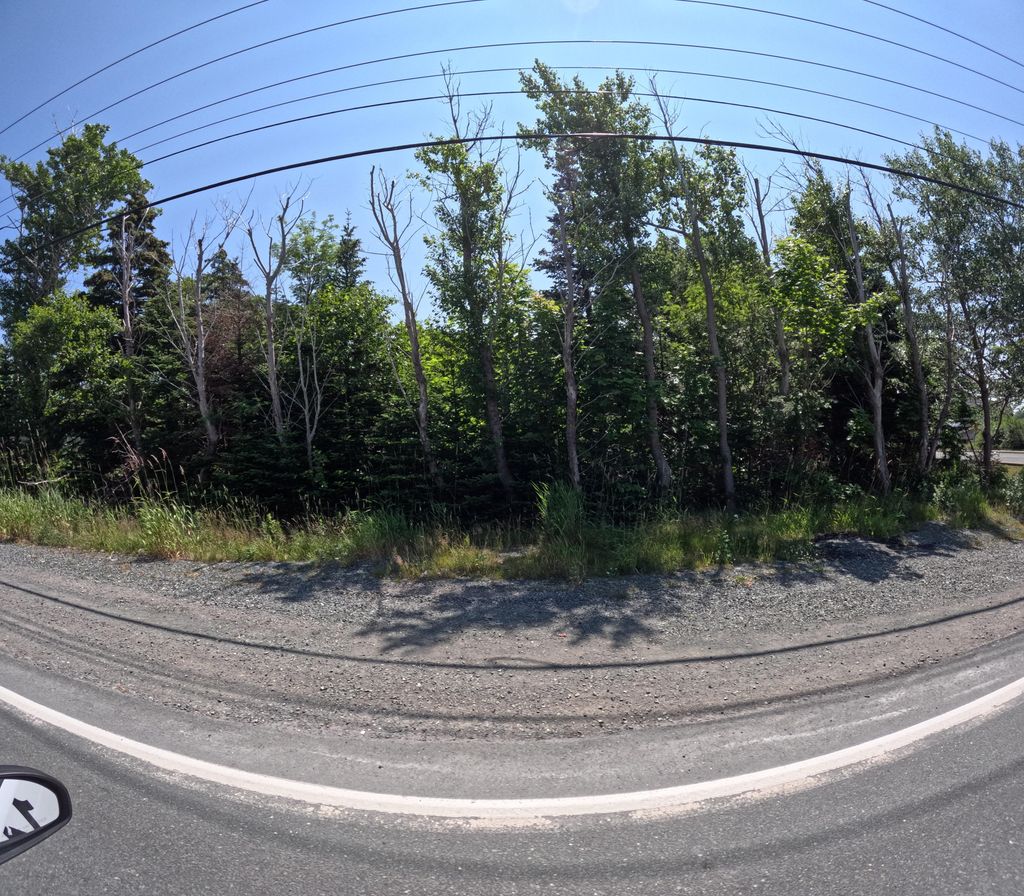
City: st_johns